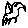
Label: bird